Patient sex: M
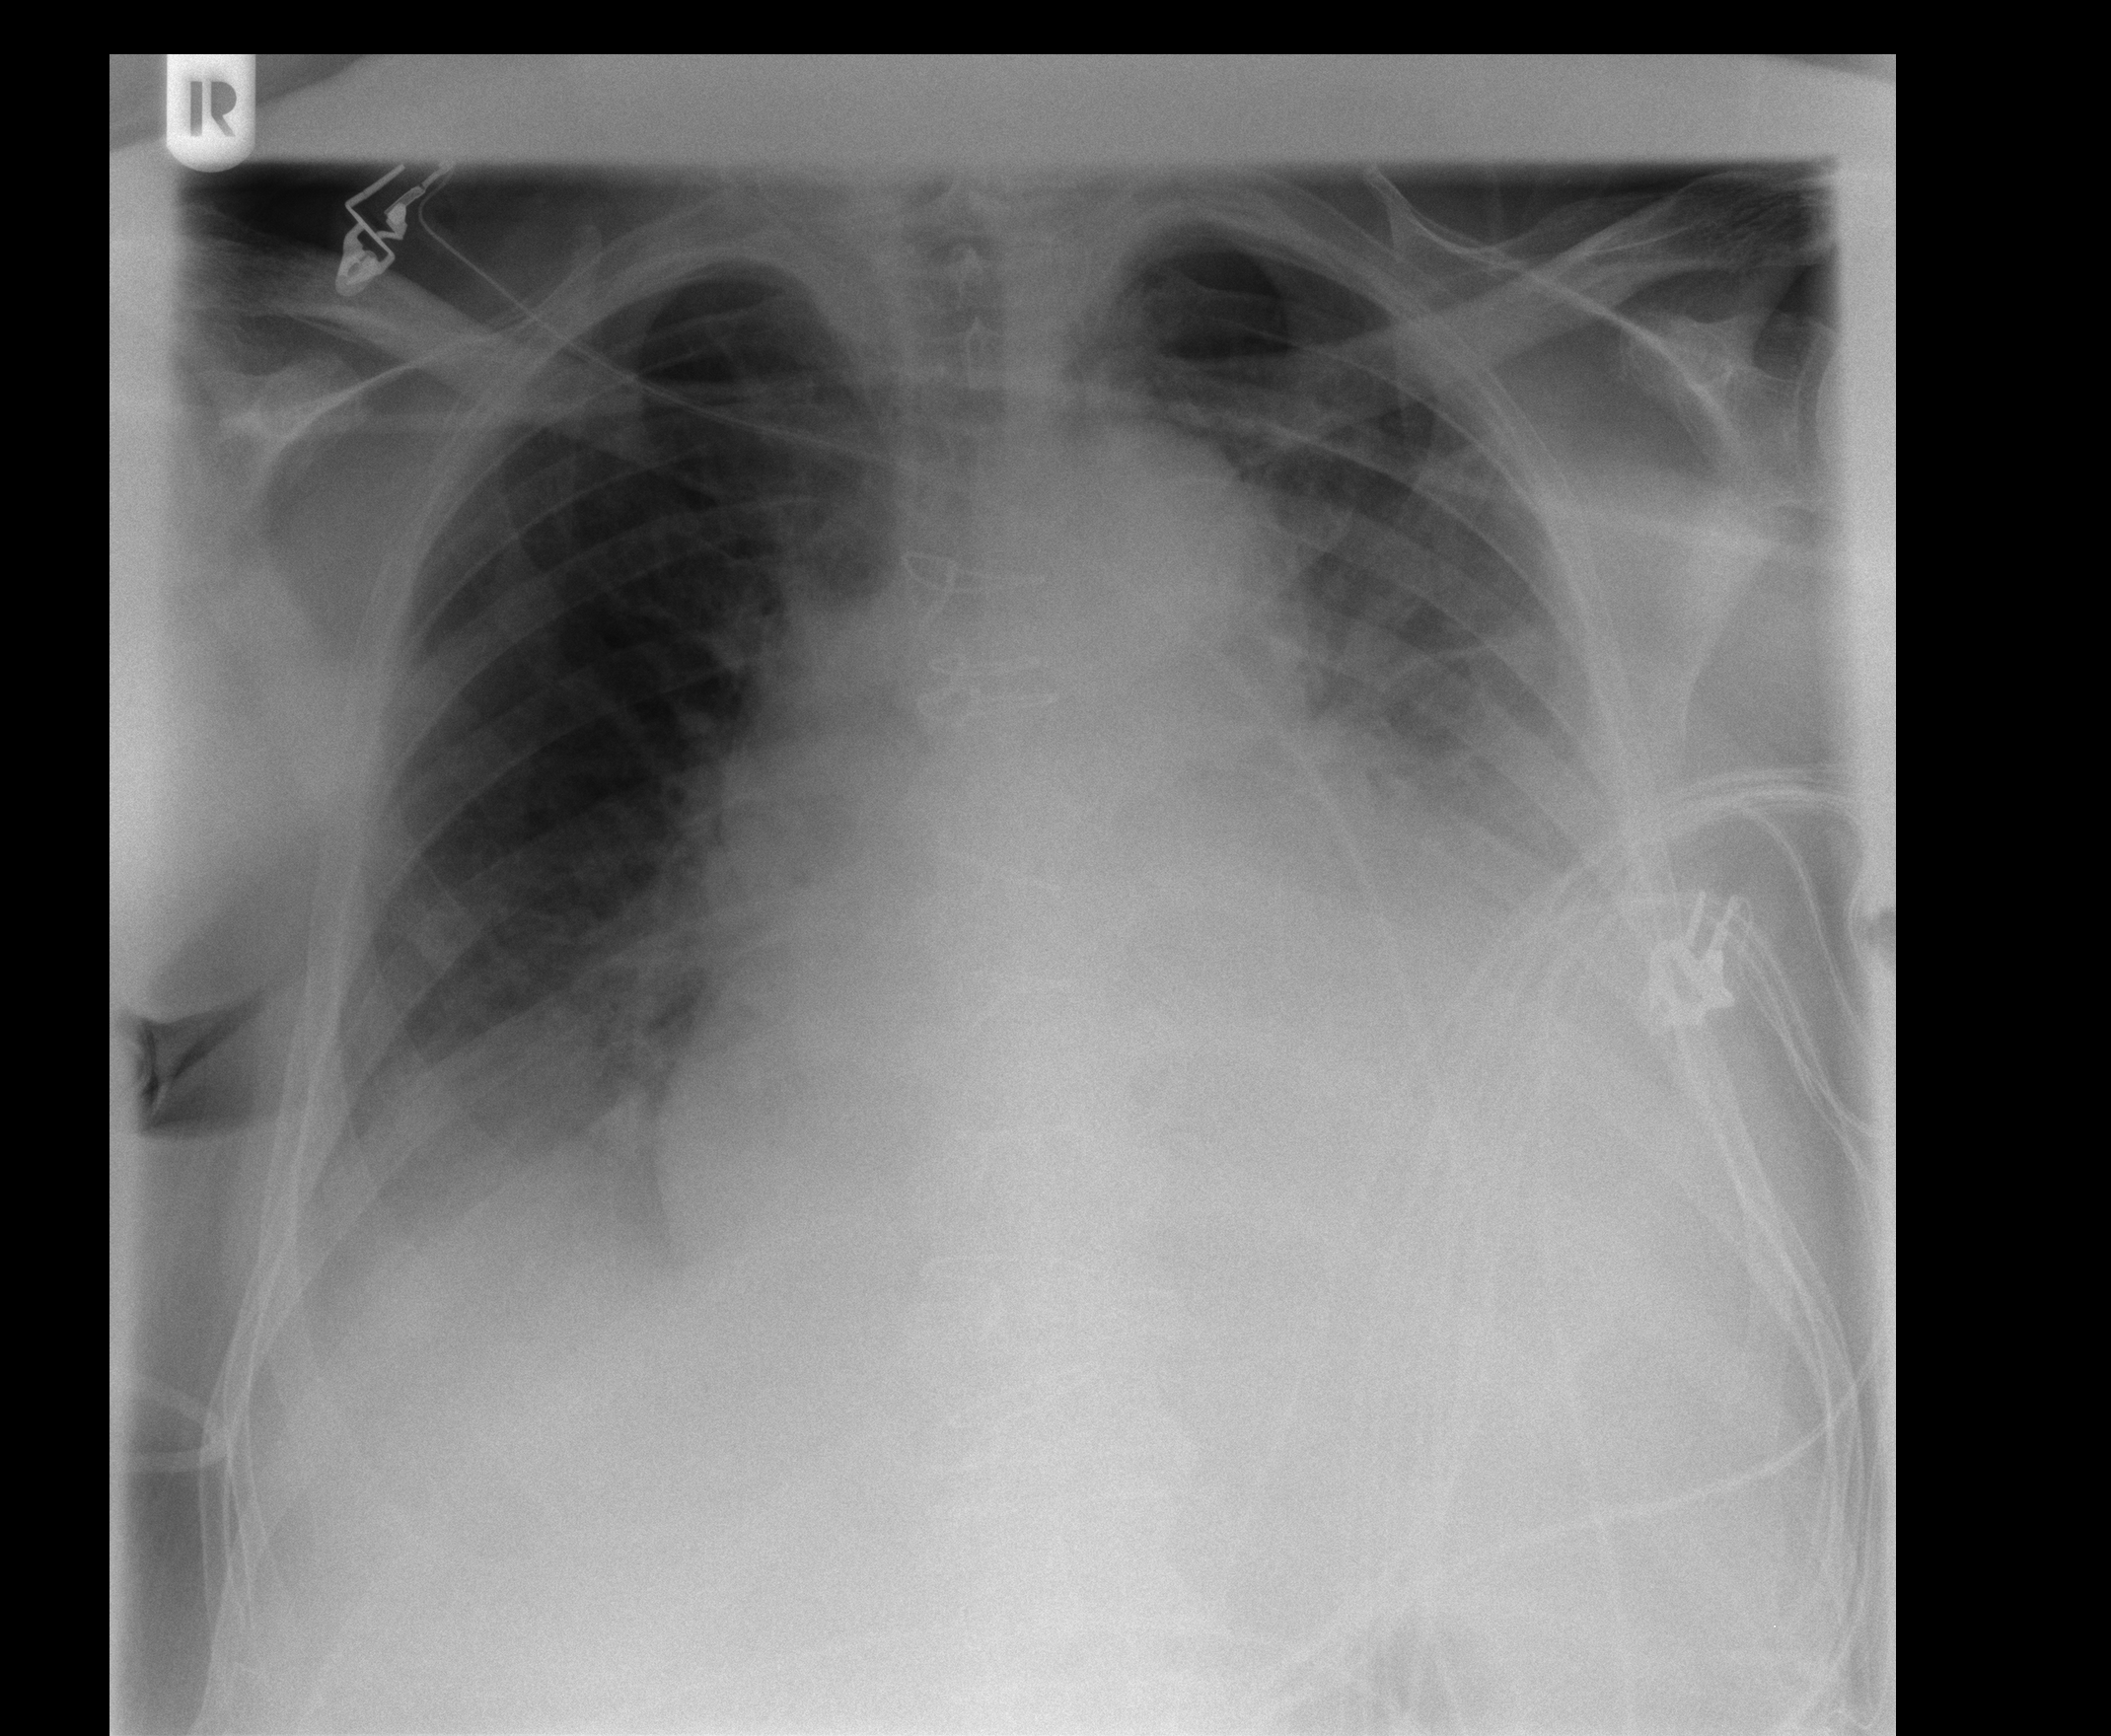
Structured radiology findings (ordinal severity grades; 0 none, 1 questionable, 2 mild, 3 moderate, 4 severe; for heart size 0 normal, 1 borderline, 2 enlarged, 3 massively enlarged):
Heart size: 3
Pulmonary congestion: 2
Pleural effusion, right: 1
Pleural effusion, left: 3
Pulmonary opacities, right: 0
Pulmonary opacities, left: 0
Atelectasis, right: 2
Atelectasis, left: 2